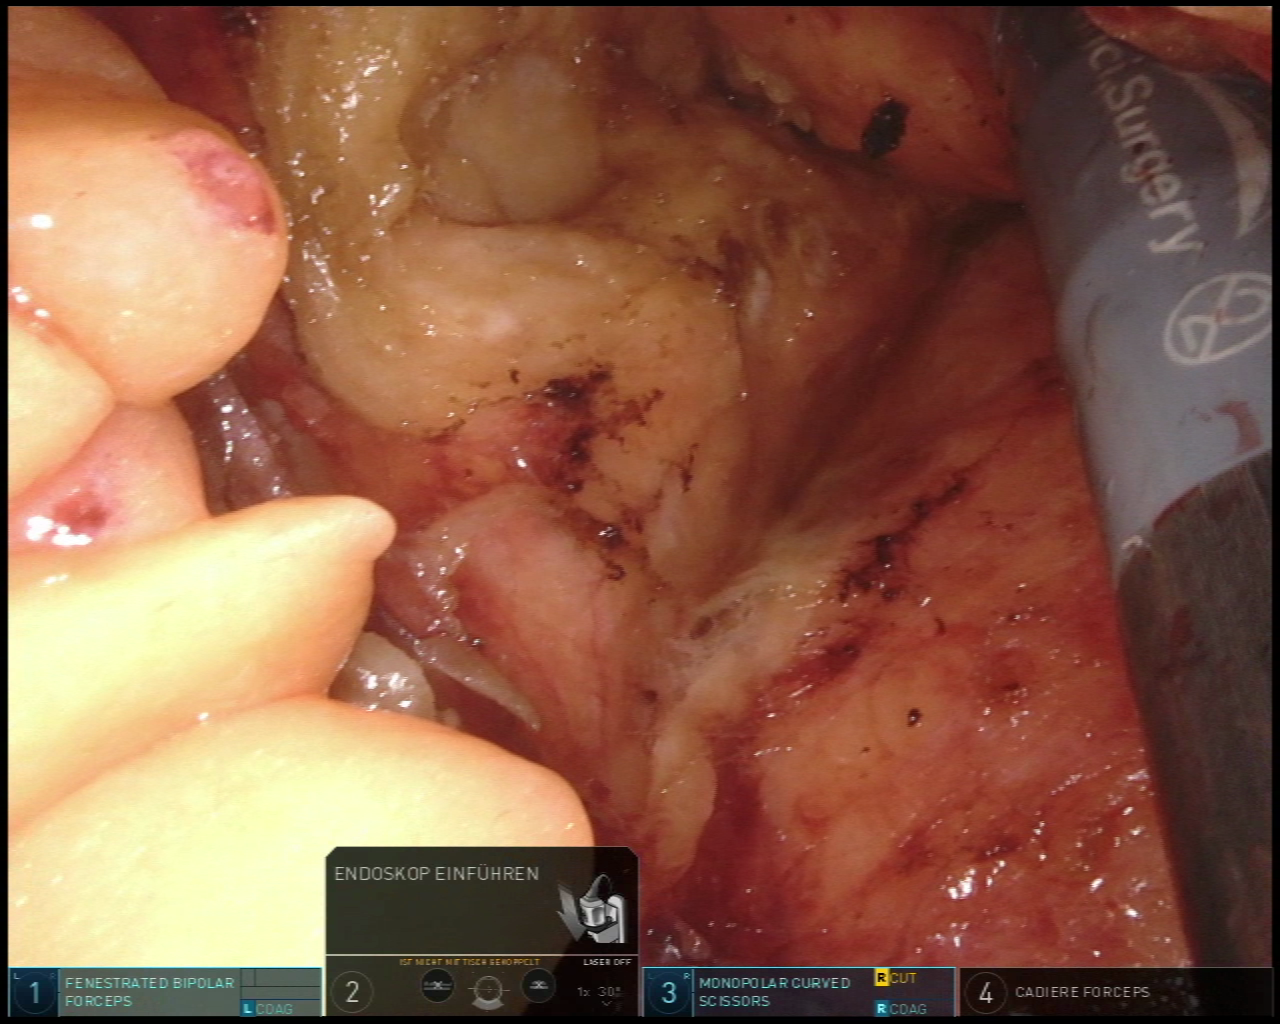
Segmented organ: pancreas
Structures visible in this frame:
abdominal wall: no
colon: no
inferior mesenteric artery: no
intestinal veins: no
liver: no
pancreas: yes
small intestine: no
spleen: no
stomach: no
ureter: no
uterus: no
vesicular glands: no